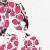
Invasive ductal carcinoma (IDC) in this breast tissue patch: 0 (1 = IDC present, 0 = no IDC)